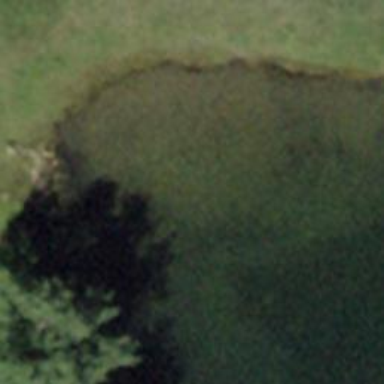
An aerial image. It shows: Swimming area within the leisure land.